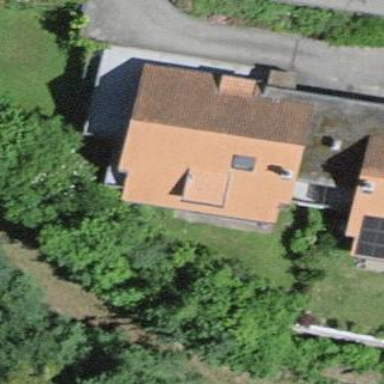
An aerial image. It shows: Simple house.